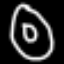
Label: donut